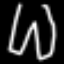
Label: pants